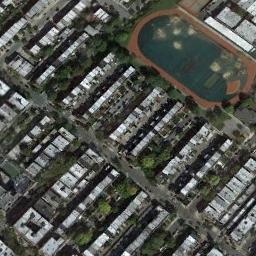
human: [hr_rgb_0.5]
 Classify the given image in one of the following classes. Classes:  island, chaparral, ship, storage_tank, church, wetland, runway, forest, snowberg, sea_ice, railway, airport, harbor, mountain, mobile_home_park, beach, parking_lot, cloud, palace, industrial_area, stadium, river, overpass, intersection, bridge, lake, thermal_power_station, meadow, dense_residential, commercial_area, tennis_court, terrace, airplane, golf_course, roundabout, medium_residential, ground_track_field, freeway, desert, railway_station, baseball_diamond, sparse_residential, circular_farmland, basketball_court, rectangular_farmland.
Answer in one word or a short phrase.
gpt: ground_track_field